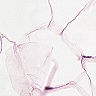
Metastatic tissue present: no